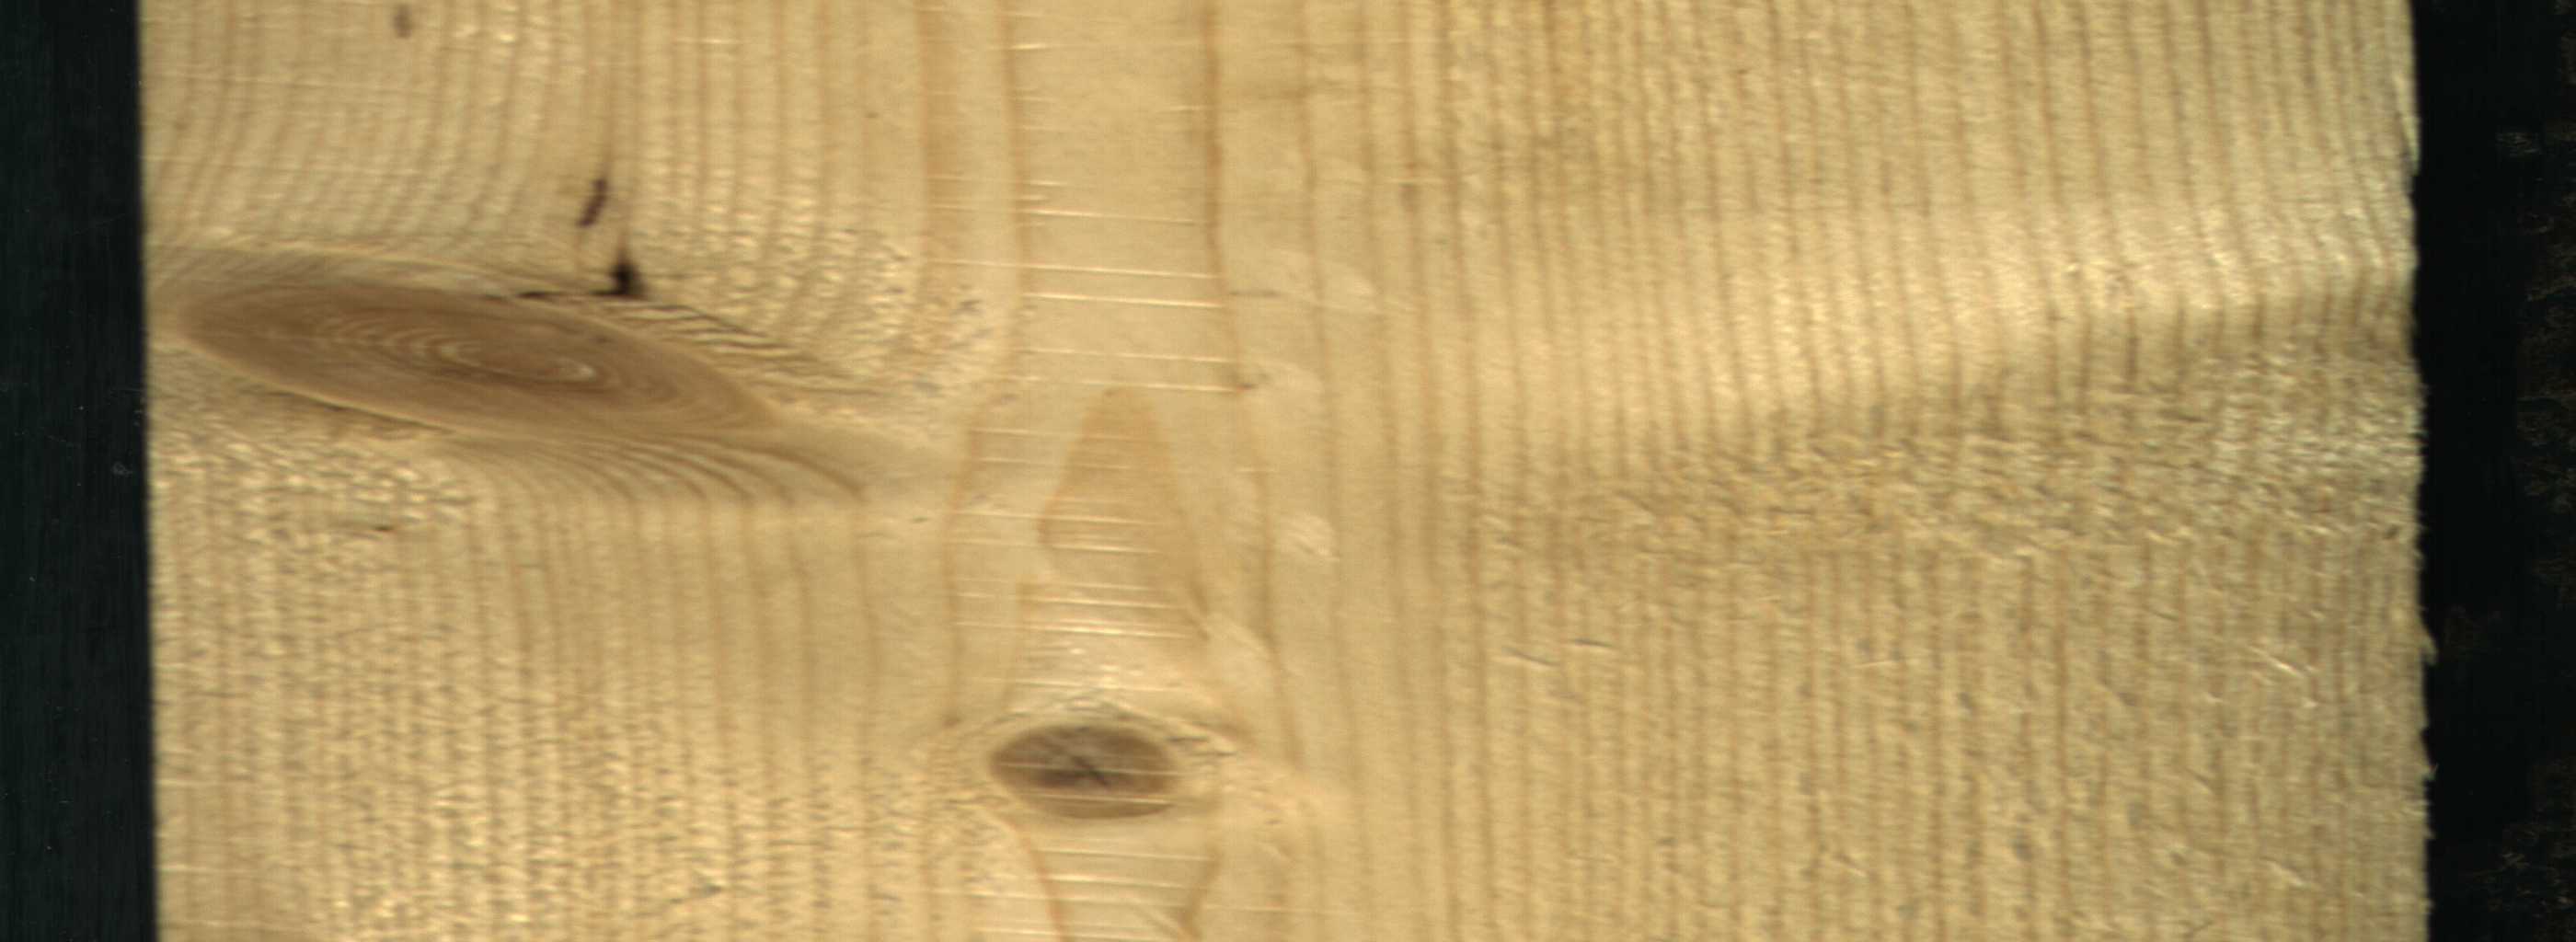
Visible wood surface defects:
resin
resin
Live_Knot
Live_Knot